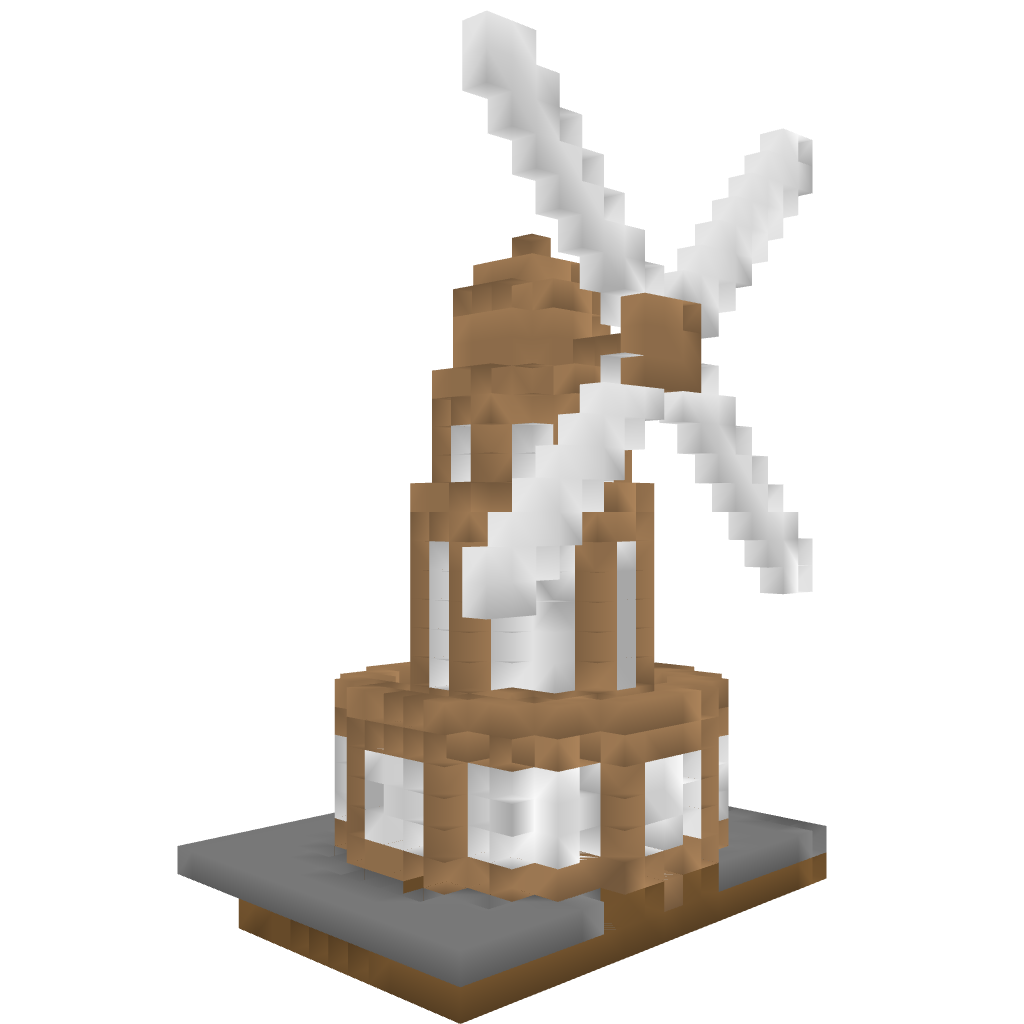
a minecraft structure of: Windmill high quality